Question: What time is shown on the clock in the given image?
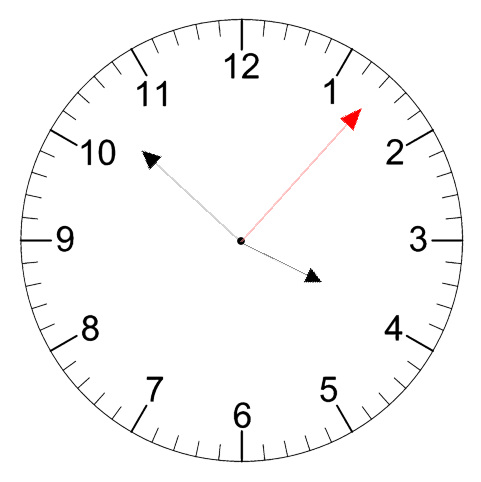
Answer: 03:52:07